Aerial crown-view tile of a tropical tree (Barro Colorado Island, Panama), acquired 20250915:
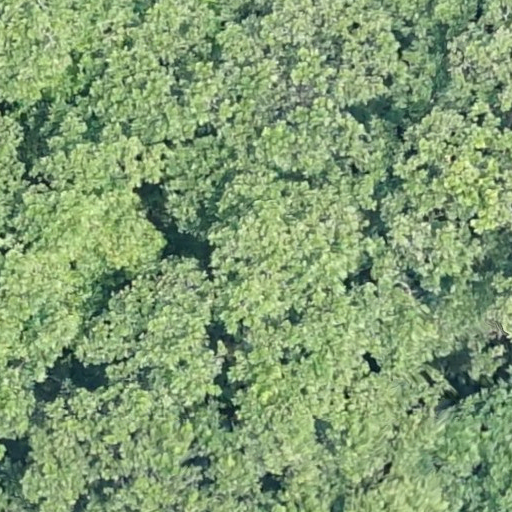
Species: Anacardium excelsum
GBIF accepted scientific name: Anacardium excelsum
Crown area: 940.021 m²